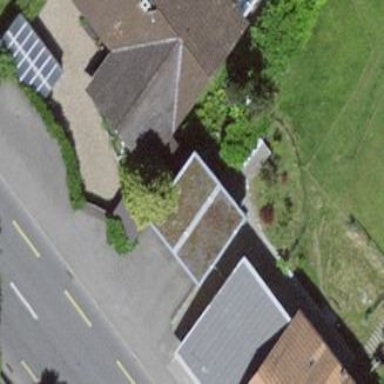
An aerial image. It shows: Garage.